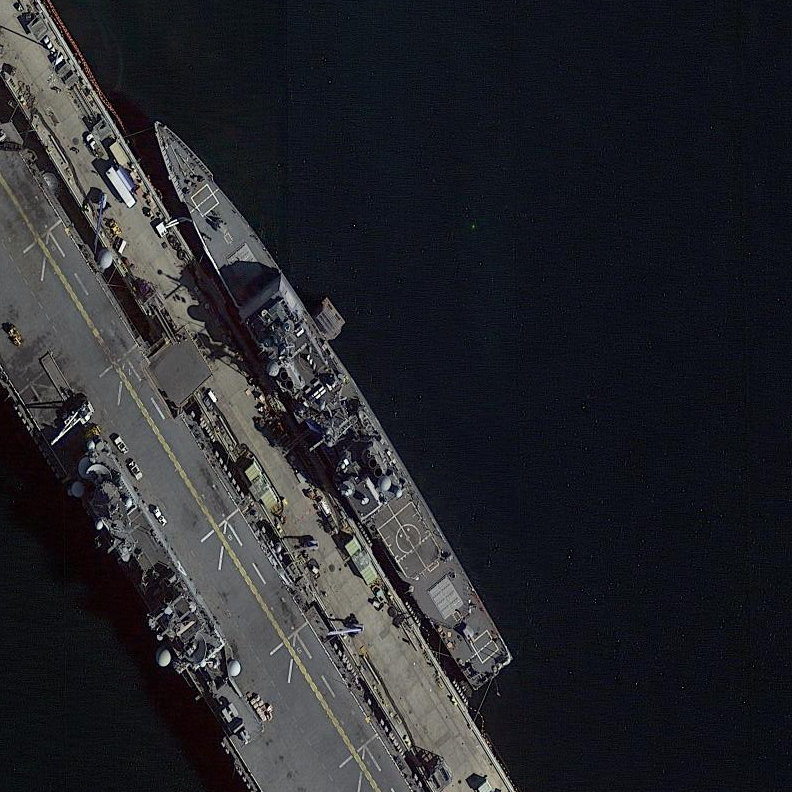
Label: Ticonderoga-class_cruiser